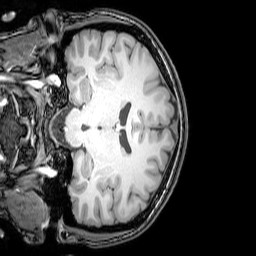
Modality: T1w
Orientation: coronal
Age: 25
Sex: female
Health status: healthy
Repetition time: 0.081 s
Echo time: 0.037 s